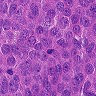
Metastatic tissue present: yes